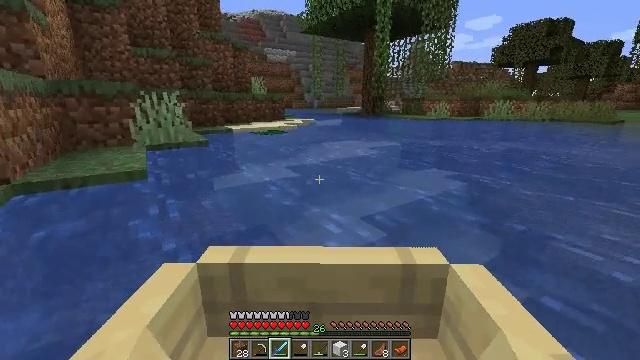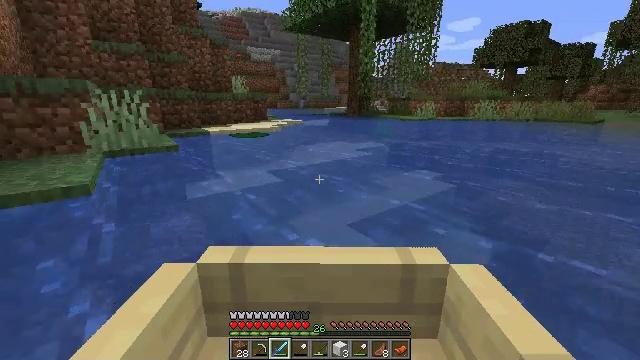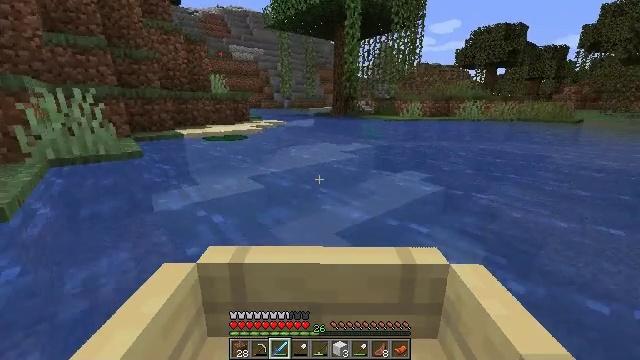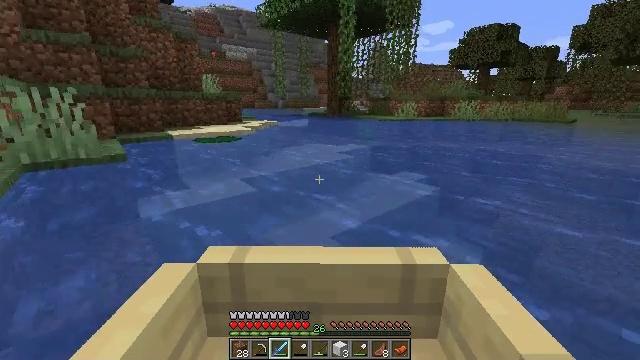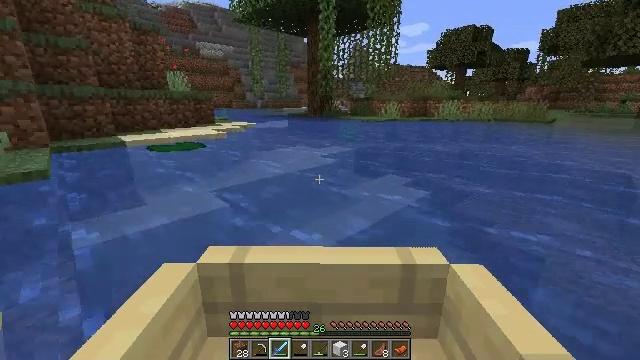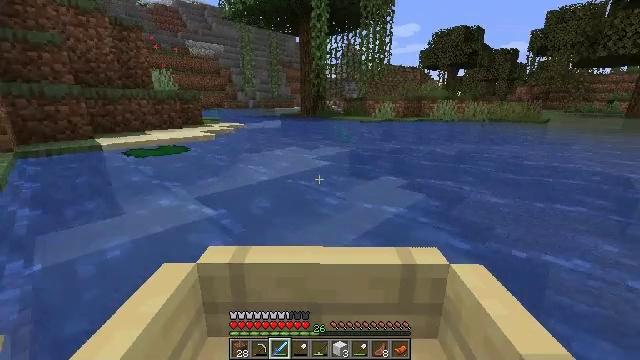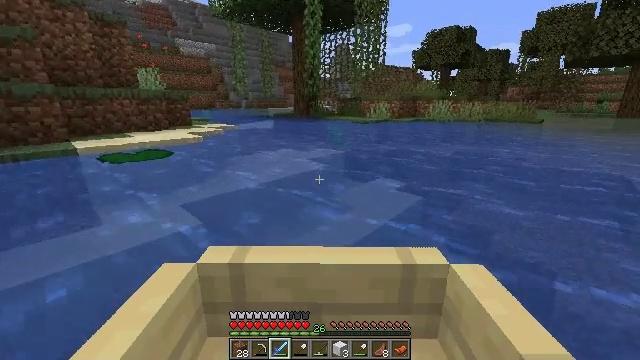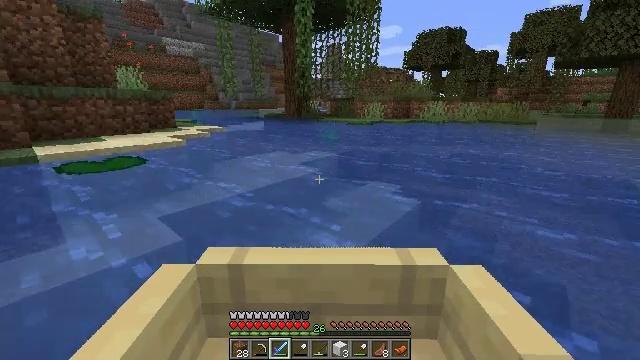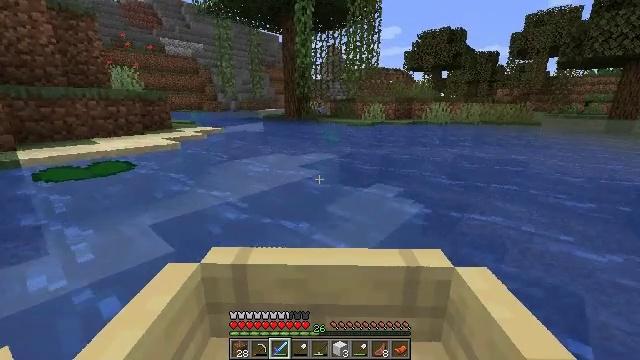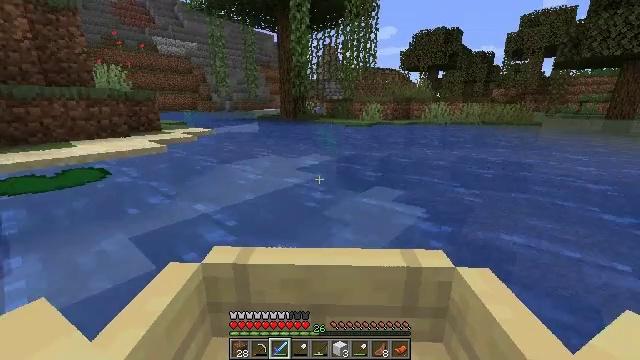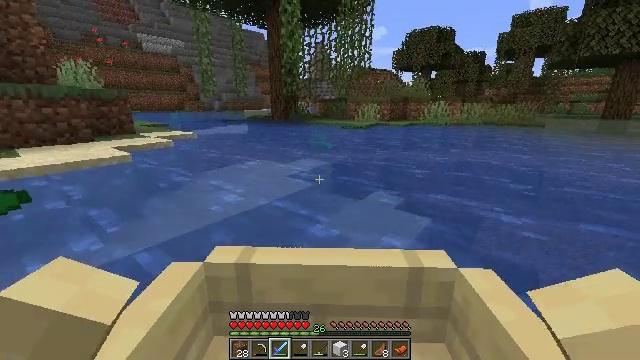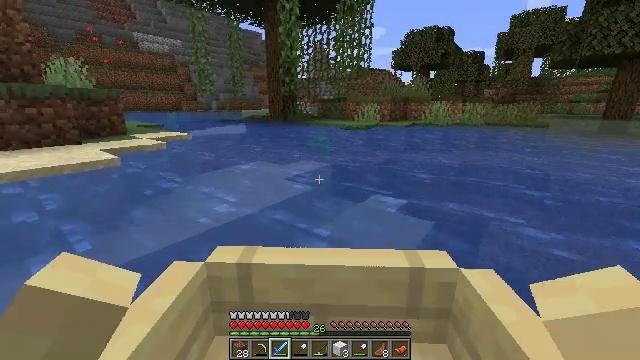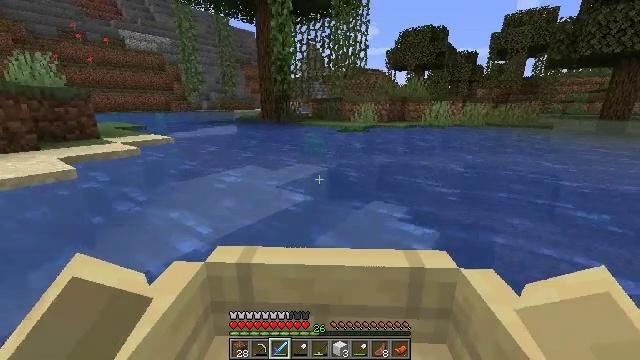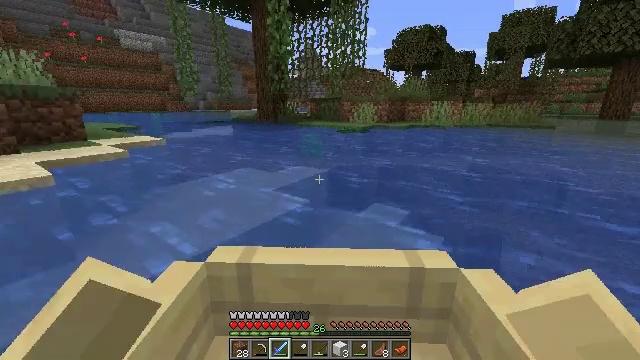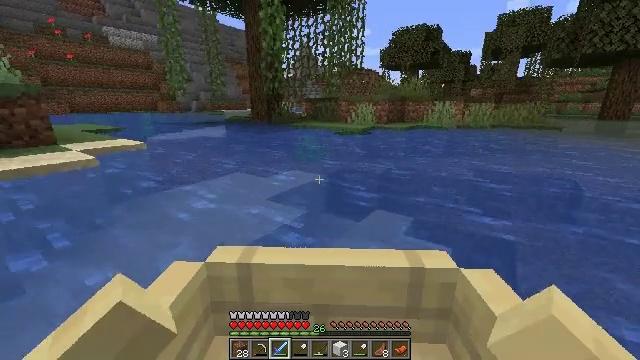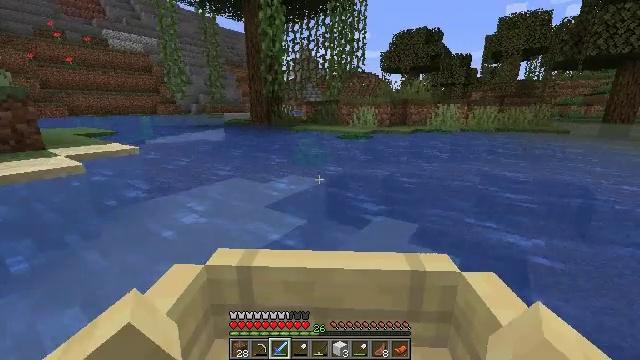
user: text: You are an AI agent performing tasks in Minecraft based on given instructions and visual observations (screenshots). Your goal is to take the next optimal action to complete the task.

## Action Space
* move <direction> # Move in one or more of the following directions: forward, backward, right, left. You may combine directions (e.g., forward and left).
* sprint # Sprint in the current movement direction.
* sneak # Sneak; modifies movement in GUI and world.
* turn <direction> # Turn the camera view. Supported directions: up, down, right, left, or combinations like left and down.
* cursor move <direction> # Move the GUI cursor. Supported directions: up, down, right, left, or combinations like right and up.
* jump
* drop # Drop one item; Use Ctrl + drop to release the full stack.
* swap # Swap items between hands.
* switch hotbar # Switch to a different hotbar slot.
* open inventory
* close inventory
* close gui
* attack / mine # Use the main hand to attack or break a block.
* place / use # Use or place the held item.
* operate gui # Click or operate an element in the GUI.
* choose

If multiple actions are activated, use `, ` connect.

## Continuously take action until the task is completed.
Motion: motion action
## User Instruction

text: Drop a lily pad.
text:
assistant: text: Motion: move forward
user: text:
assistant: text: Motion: move forward
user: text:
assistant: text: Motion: move forward
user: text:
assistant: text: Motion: move forward
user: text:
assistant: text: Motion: move forward
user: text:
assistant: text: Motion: move forward
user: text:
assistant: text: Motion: move forward
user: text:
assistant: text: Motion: move forward
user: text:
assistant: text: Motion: move forward
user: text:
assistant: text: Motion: move forward
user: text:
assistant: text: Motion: move forward
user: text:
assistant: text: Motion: move forward
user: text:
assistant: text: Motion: move forward
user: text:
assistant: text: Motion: move forward and move left
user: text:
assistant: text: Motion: move forward and move left
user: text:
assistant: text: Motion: move forward and move left, turn up
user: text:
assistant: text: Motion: move forward and move left, turn up
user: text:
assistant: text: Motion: move forward and move left, turn up
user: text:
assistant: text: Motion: move forward and move left, turn up
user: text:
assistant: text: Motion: move forward and move left
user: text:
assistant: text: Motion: move forward and move left
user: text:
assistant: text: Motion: move forward and move left
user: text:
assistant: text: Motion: move forward and move left
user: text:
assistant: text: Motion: move forward
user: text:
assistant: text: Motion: move forward, turn right
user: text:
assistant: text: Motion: move forward
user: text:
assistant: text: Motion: move forward
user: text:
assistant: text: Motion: move forward
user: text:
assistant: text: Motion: move forward, turn right
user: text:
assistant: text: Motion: move forward, turn right